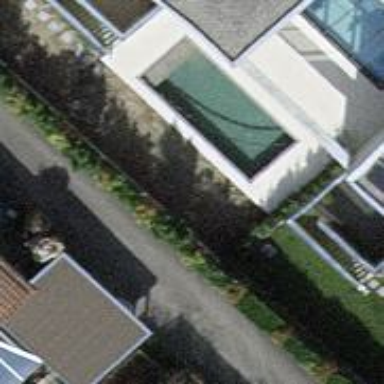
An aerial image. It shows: Outdoor swimming pool on leisure land.